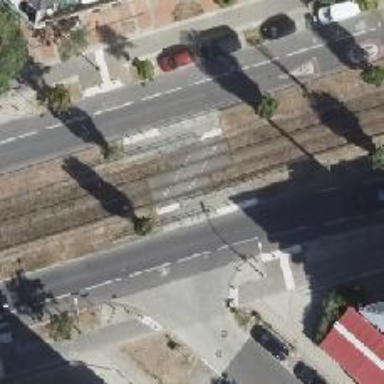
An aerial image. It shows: Uncontrolled tram crossing.